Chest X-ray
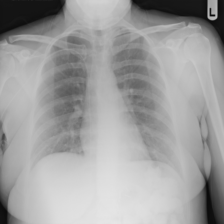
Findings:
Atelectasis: negative
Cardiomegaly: negative
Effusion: negative
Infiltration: negative
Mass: negative
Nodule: negative
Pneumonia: negative
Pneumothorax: negative
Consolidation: negative
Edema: negative
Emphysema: negative
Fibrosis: negative
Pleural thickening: negative
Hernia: negative